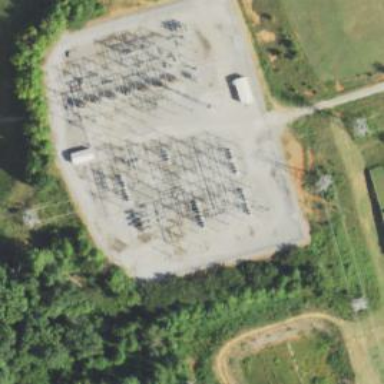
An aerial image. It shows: Switch used for power control.